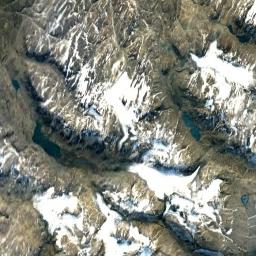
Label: snowberg